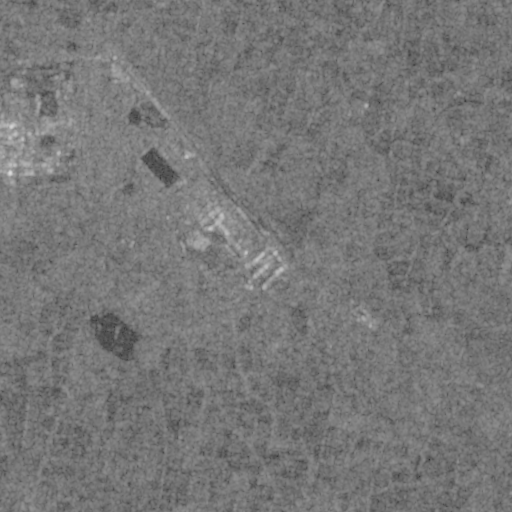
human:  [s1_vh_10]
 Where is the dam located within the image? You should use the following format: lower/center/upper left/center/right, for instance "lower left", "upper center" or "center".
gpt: The dam is located in the lower left of the image.
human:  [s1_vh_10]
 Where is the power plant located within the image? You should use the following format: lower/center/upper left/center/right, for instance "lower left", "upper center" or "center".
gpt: The power plant is located in the upper left of the image.
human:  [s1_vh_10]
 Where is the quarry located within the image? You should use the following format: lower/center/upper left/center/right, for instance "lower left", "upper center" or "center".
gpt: There is no quarry in the image.

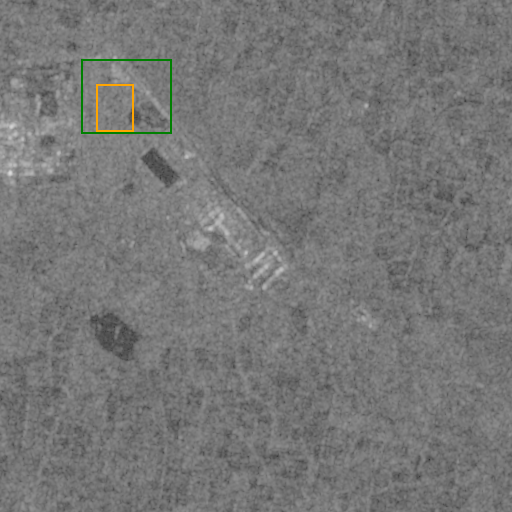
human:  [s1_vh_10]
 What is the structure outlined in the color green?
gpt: The structure outlined in green is a power plant.
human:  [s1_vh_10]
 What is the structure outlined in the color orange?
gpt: The structure outlined in orange is a power substation.
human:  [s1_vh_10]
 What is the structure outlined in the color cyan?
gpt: There is no cyan outline.